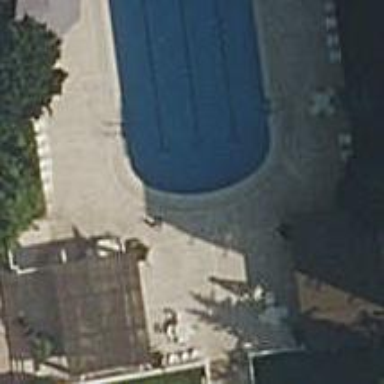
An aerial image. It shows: Swimming pool area designated for leisure and sports activities.